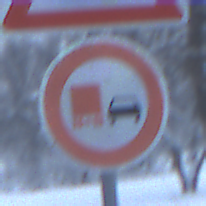
Verkehrszeichen: UeberholverbotKraftfahrzeuge
Zusatzzeichen oben: UnzureichendesLichtraumprofil
Umgebung: Outdoor, Nature
Tageszeit: Midday
Wetter: Overcast
Licht: Natural
Jahreszeit: Winter
Kontrast: LowContrast